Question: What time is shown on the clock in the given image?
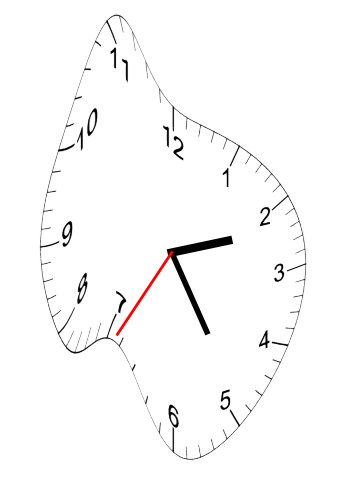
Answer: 02:24:35